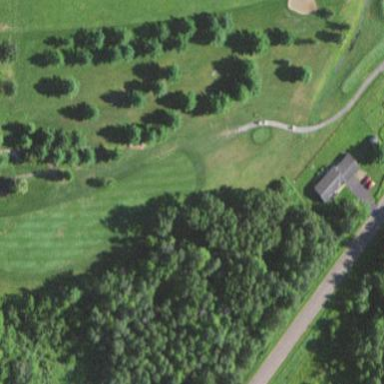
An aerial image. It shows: Area with grass used as rough in golf course.